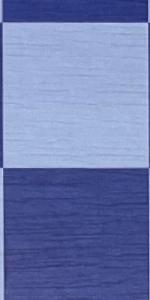
Label: Empty